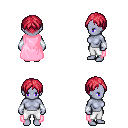
a pixel art fantasy rpg character, female body template, dark elf, purple skin, pink cape, white pants, ruby red parted hairstyle, white cloth bracers, four views (front, back, left, right), 2x2 character sprite sheet, small pixel art, hard edges, no anti-aliasing